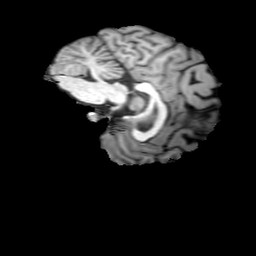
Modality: T1w
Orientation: sagittal
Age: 25
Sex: female
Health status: ill